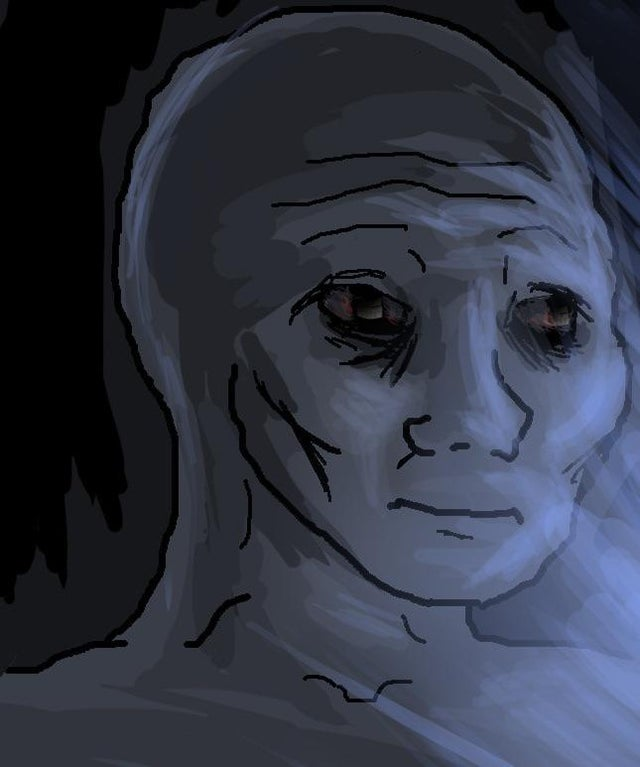
Label: 5_Wojak_with_Background